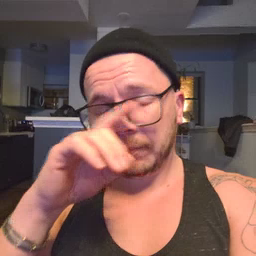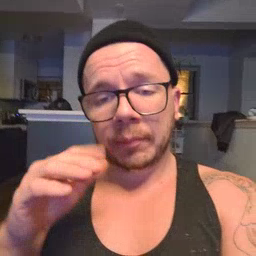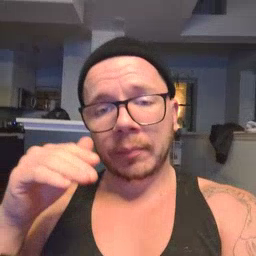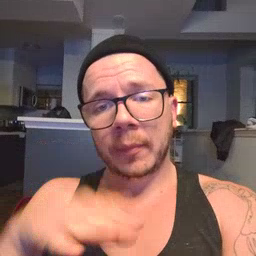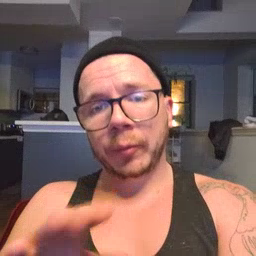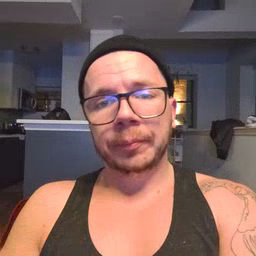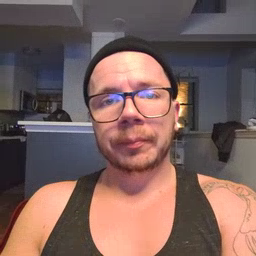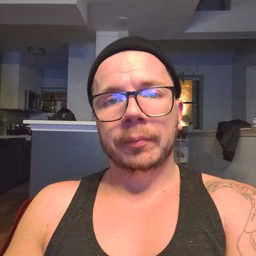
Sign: into